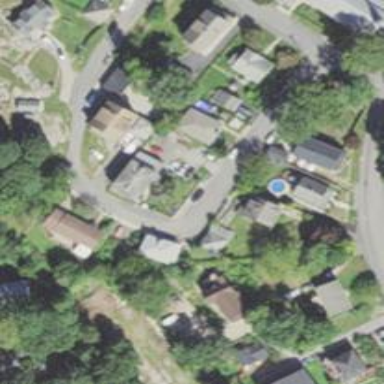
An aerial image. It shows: Residential driveway.